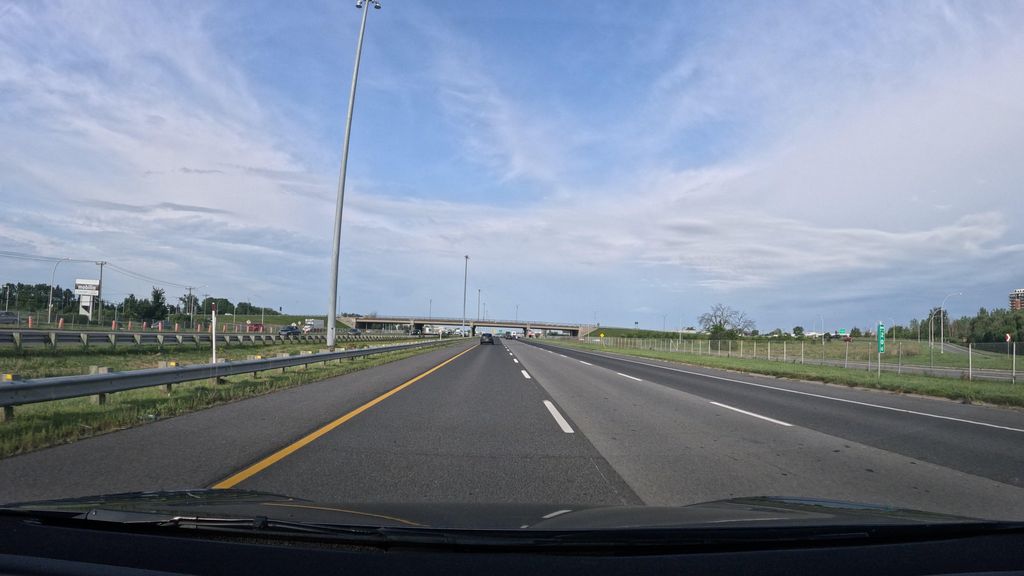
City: montreal